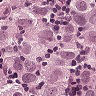
Metastatic tissue present: yes